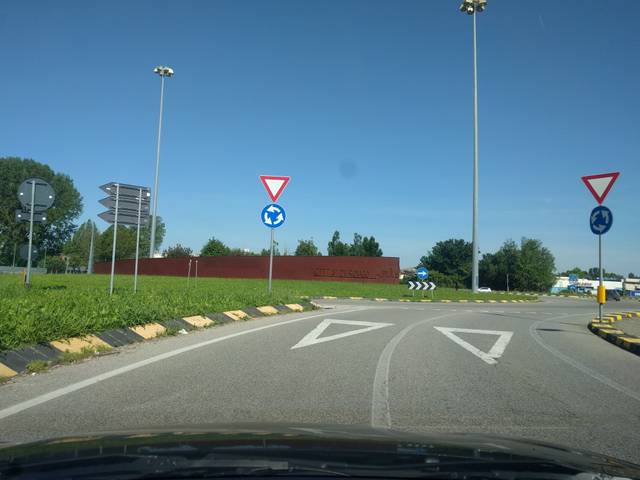
Region: Italy
Coordinates: 45.076, 11.809